Question: I want to have a lambda (l) symbol as my prompt in GHCi (7.8) on Windows 7, so I set up my '.ghci' file as
'''
:set +m
:set prompt "l: "
:set prompt2 " | "
'''
And I set my console font to Lucida Console since it's supposed to support Unicode, but when I load up GHCi, it looks like this instead

How can I get Windows to recognize the l symbol properly?
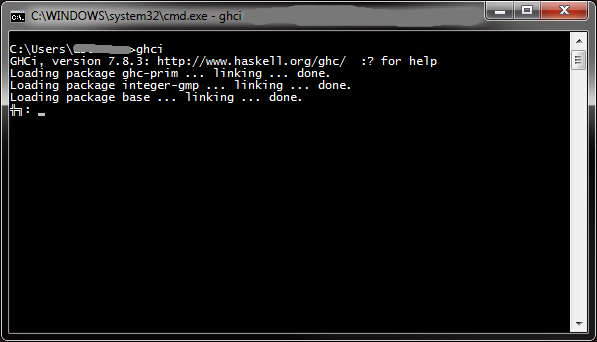
Answer: This is actually quite a simple fix, just run the following command before starting GHCi:
'''
> chcp.com 65001
'''
This sets Window's encoding to the 65001 code page, which lets the l get displayed properly:

This will also let a lot of other Unicode characters be displayed properly in 'cmd.exe' and other Windows shells (such as Cygwin bash), but Windows' Unicode support is still not perfect, and some fonts don't support many of the characters. Luckily, l happens to be a supported character so we can all have the classic GHCi prompt.